Field crop: tomato
Growth stage: 1
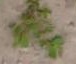
Species: portulaca